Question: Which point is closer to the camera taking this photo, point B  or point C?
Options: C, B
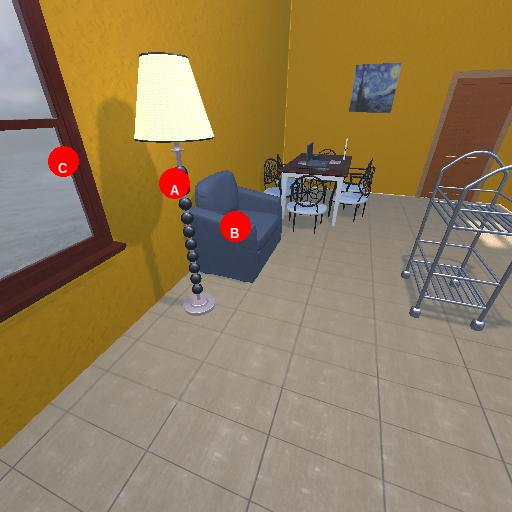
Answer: C